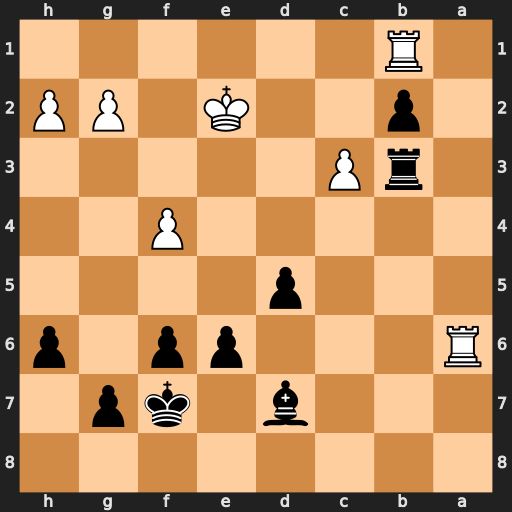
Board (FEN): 8/3b1kp1/R3pp1p/3p4/5P2/1rP5/1p2K1PP/1R6
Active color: b
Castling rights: -
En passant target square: -
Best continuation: Bb5+ Kd2 Bxa6